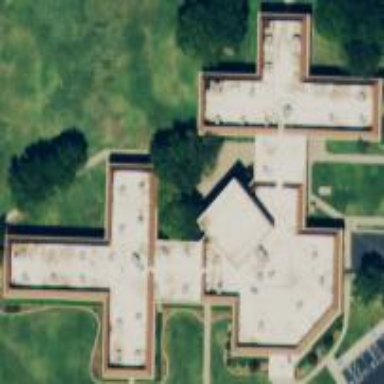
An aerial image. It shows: University building.